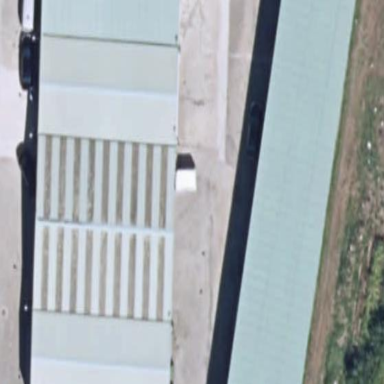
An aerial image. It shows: Warehouse building.